【题型】填空题　【知识点】平面几何　【难度】hard
如图，在$\triangle ABC$中，$\angle C = 90^\circ$，$\tan B = \dfrac{4}{5}$，$E$是边$AB$上一点，将$\triangle BCE$沿直线$CE$翻折，点$B$的对应点为$B'$，如果$AB' \parallel BC$，那么$\dfrac{AE}{EB}$的值为$\underline{\quad\quad}$.

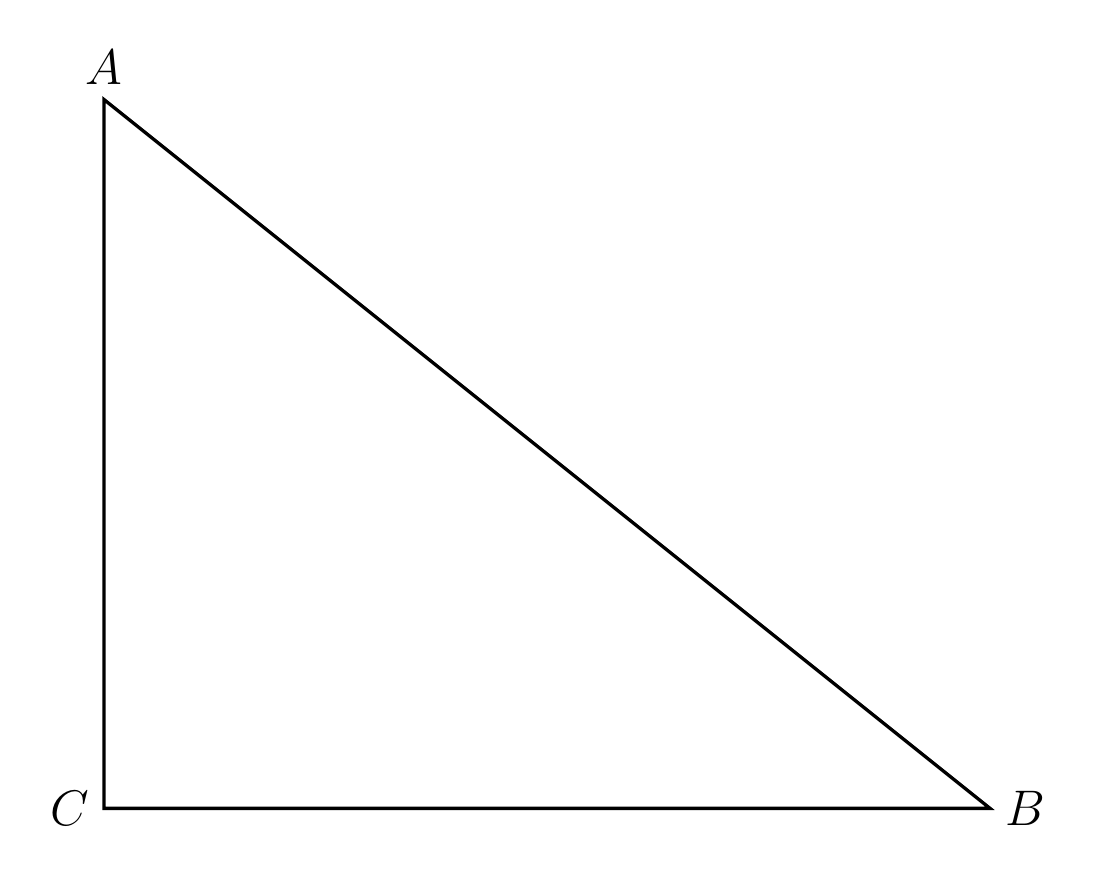
【解答】
【答案】$\dfrac{8}{5}$ 或 $\dfrac{2}{5}$

\medskip

【分析】本题考查了锐角三角函数的计算与运用，折叠的性质，相似三角形判定和性质，掌握相似三角形的判定方法及性质是解题的关键.

根据 $\tan B = \dfrac{4}{5}$，设 $AC = 4x$，$BC = 5x$，运用勾股定理可得 $AB = \sqrt{41}x$，分类讨论：如图所示，将 $\triangle BCE$ 沿直线 $CE$ 翻折，点 $B$ 的对应点为 $B'$，$AB' \parallel BC$，设 $AB$，$CB'$ 交于点 $F$，运用勾股定理可得 $AB' = 3x$，由平行可证 $\triangle AB'F \backsim \triangle BCF$，可得解得 $B'F = \dfrac{15x}{8}$，$AF = \dfrac{3\sqrt{41}x}{8}$，再证 $\triangle B'EF \backsim \triangle AEB'$，可得 $\dfrac{B'E}{AE} = \dfrac{\dfrac{15x}{8}}{3x}$ 即可求解；将 $\triangle BCE$ 沿直线 $CE$ 翻折，点 $B$ 的对应点为 $B'$，$AB' \parallel BC$，延长 $B'A$，$CE$ 交于点 $G$，运用勾股定理可得 $AB' = 3x$，由折叠与平行的性质可得 $BC = B'C = B'G$，则 $AG = 2x$，再证 $\triangle AGE \backsim \triangle BCE$，得到 $\dfrac{AE}{BE} = \dfrac{AG}{BC} = \dfrac{2x}{5x} = \dfrac{2}{5}$ 即可求解.

【详解】解：在 $\triangle ABC$ 中，$\angle C = 90^\circ$，$\tan B = \dfrac{4}{5}$，

$\therefore \tan B = \dfrac{AC}{BC} = \dfrac{4}{5}$，

设 $AC = 4x$，$BC = 5x$，

$\therefore AB = \sqrt{AC^2 + BC^2} = \sqrt{(4x)^2 + (5x)^2} = \sqrt{41}x$，

如图所示，将 $\triangle BCE$ 沿直线 $CE$ 翻折，点 $B$ 的对应点为 $B'$，$AB' \parallel BC$，设 $AB$，$CB'$ 交于点 $F$，

$\therefore BC = B'C = 5x$，$\angle B'AC = \angle ACB = 90^\circ$，

在 $Rt\triangle AB'C$ 中，$AB' = \sqrt{(B'C)^2 - AC^2} = \sqrt{(5x)^2 - (4x)^2} = 3x$，

$\because AB' \parallel BC$，

$\therefore \triangle AB'F \backsim \triangle BCF$，

\medskip

$\therefore \dfrac{AB'}{BC} = \dfrac{AF}{BF} = \dfrac{B'F}{CF} = \dfrac{3}{5}$，

\medskip

$\because CF + B'F = CB' = 5x$，

$\therefore CF = 5x - B'F$，

$\therefore \dfrac{B'F}{5x - B'F} = \dfrac{3}{5}$，

解得，$B'F = \dfrac{15x}{8}$，

同理，$AF + BF = AB = \sqrt{41}x$，

$\therefore BF = \sqrt{41}x - AF$，

$\therefore \dfrac{AF}{\sqrt{41}x - AF} = \dfrac{3}{5}$，

解得，$AF = \dfrac{3\sqrt{41}x}{8}$，

$\because$ 折叠，

$\therefore \angle CBE = \angle CB'E$，$BE = B'E$，

$\because AB' \parallel BC$，

$\therefore \angle CBA = \angle B'AB$，

$\therefore \angle EB'F = \angle EAB'$，且 $\angle B'EF = \angle AEB'$，

$\therefore \triangle B'EF \backsim \triangle AEB'$，

$\therefore \dfrac{B'E}{AE} = \dfrac{B'F}{AB'} = \dfrac{EF}{EB'}$，即 $\dfrac{B'E}{AE} = \dfrac{\dfrac{15x}{8}}{3x}$，
\medskip

整理得，$\dfrac{B'E}{AE} = \dfrac{5}{8}$，
\medskip

$\because B'E = BE$，

$\therefore \dfrac{AE}{BE} = \dfrac{8}{5}$；

如图所示，将 $\triangle BCE$ 沿直线 $CE$ 翻折，点 $B$ 的对应点为 $B'$，$AB' \parallel BC$，延长 $B'A$，$CE$ 交于点 $G$，

$\therefore B'G \parallel BC$，

$\therefore \angle G = \angle BCG$，$\angle B'AC = \angle ACB = 90^\circ$，

$\because$ 折叠，

$\therefore \angle BCG = \angle B'CG$，$BC = B'C = 5x$，

$\therefore \angle G = \angle B'CG$，

$\therefore B'C = B'G = 5x$，

在 $Rt\triangle ACB'$ 中，$AB' = \sqrt{B'C^2 - AC^2} = \sqrt{(5x)^2 - (4x)^2} = 3x$，

$\therefore AG = B'G - AB' = 5x - 3x = 2x$，

$\because AG \parallel BC$，

$\therefore \triangle AGE \backsim \triangle BCE$，

$\therefore \dfrac{AE}{BE} = \dfrac{AG}{BC} = \dfrac{2x}{5x} = \dfrac{2}{5}$；

综上所述，$\dfrac{AE}{EB}$ 的值为 $\dfrac{8}{5}$ 或 $\dfrac{2}{5}$，

故答案为：$\dfrac{8}{5}$ 或 $\dfrac{2}{5}$.
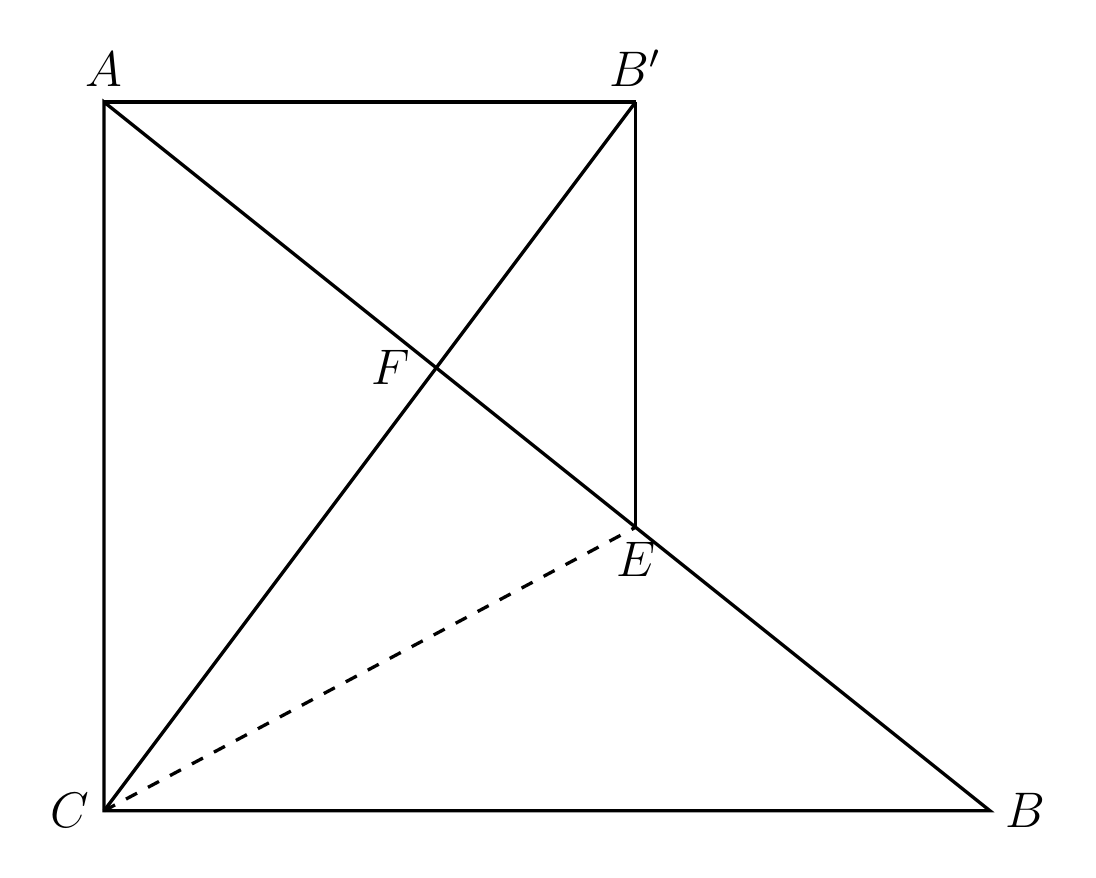
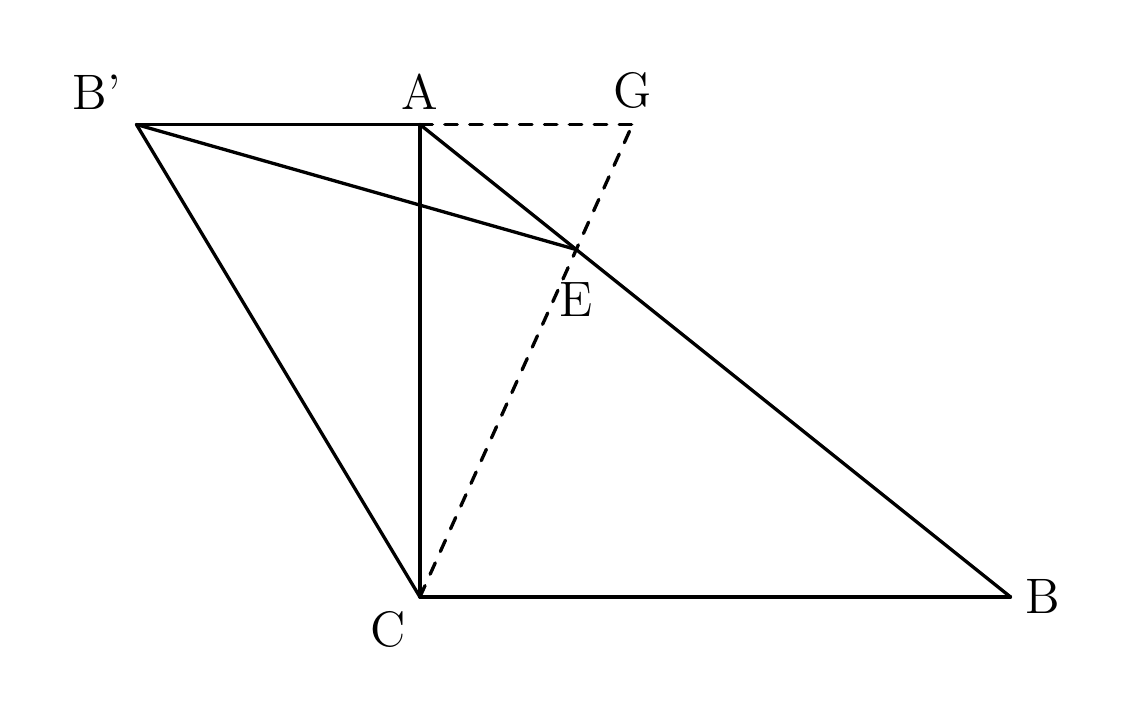